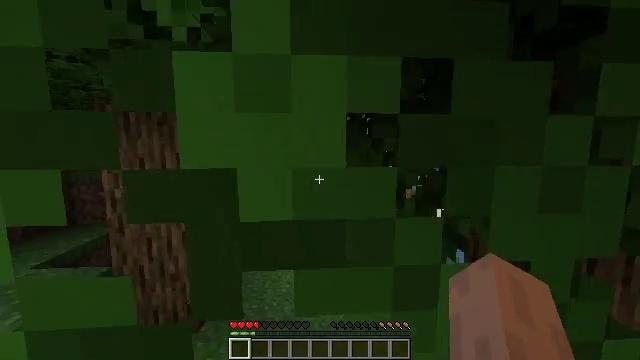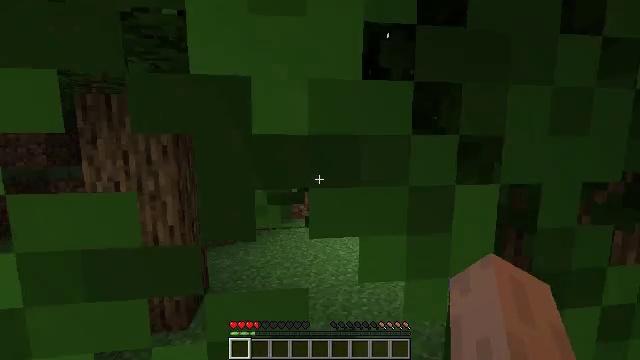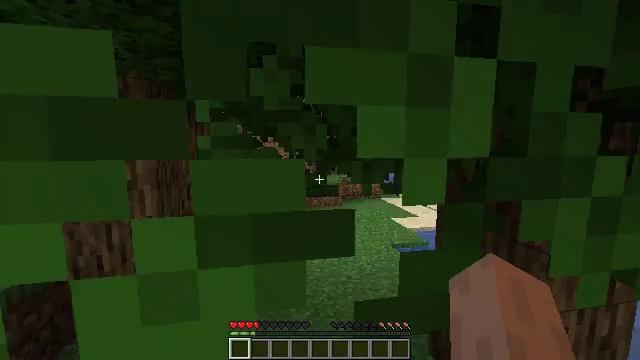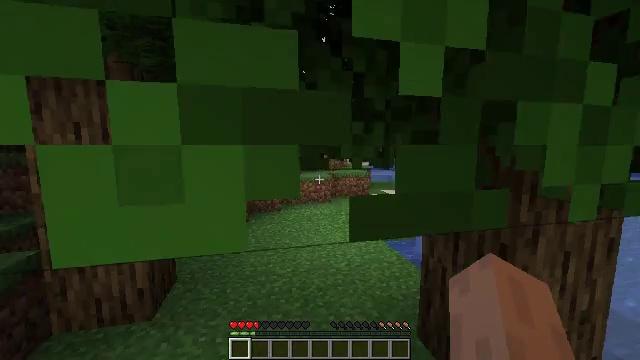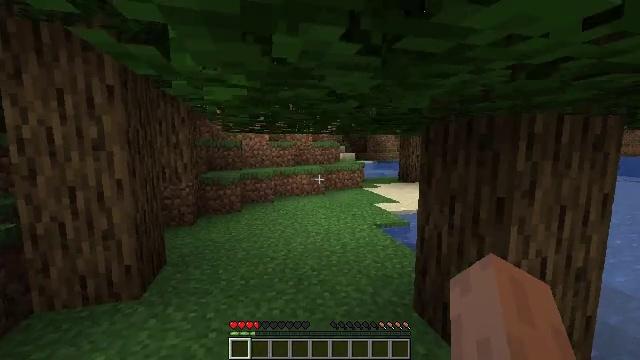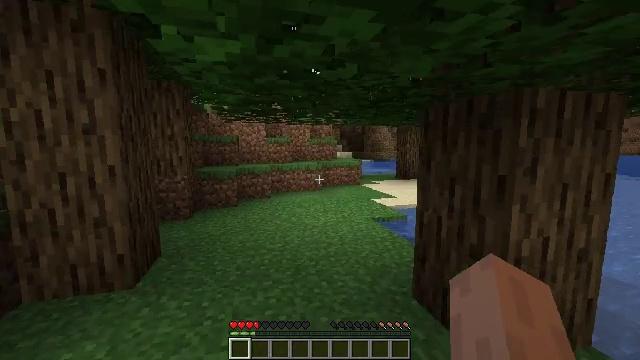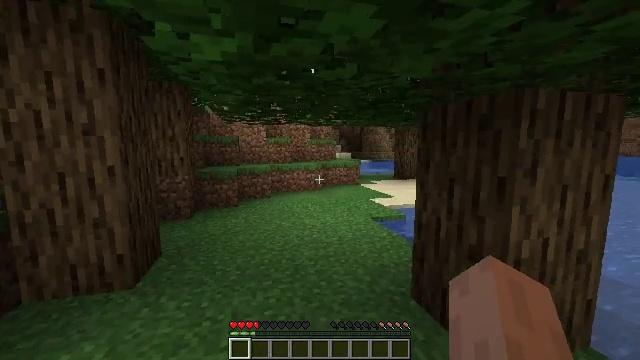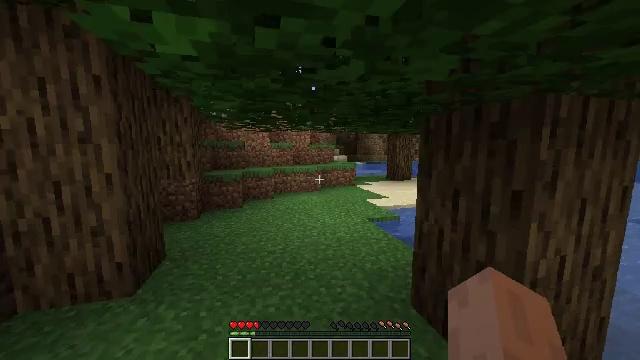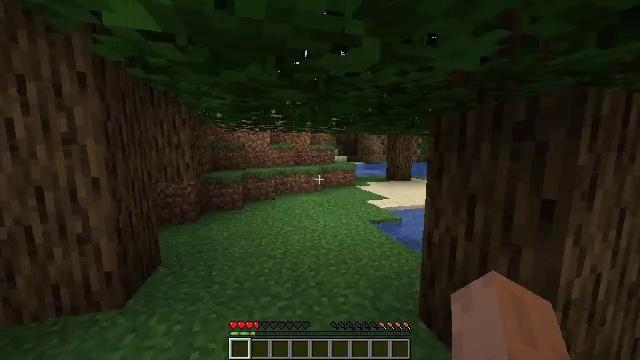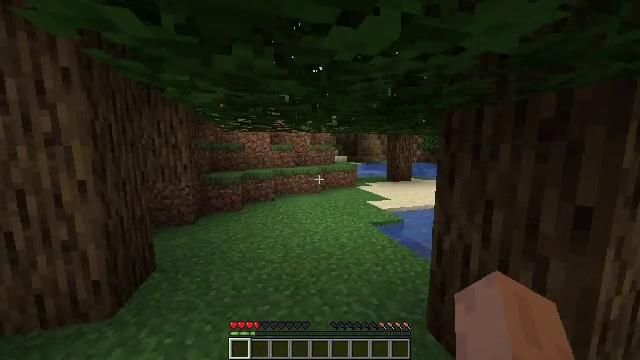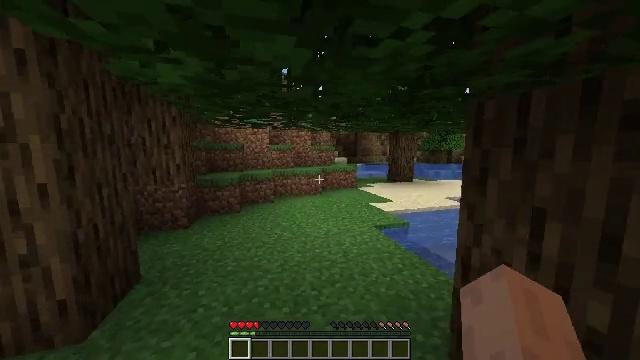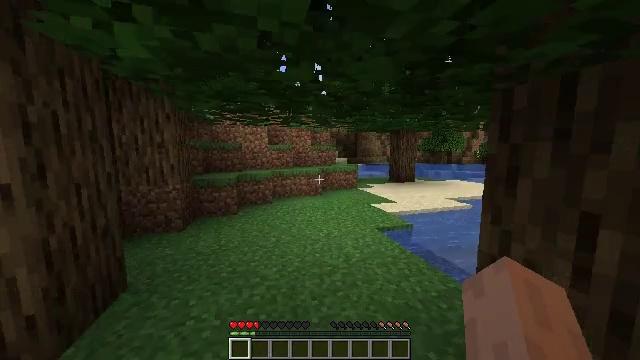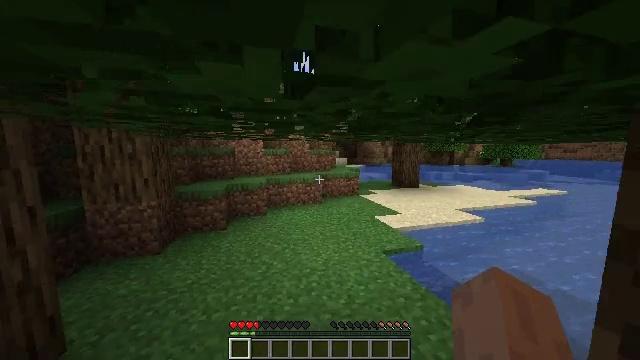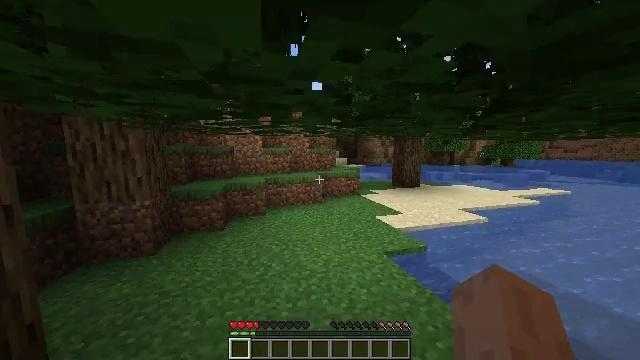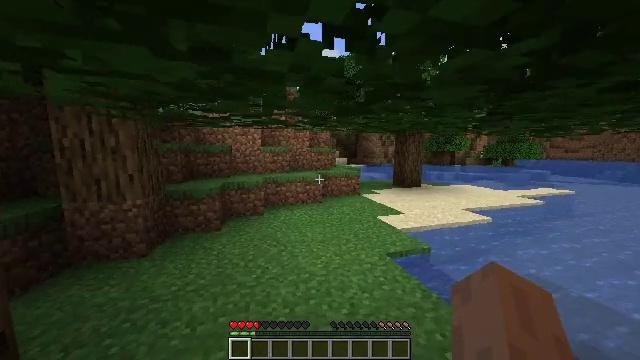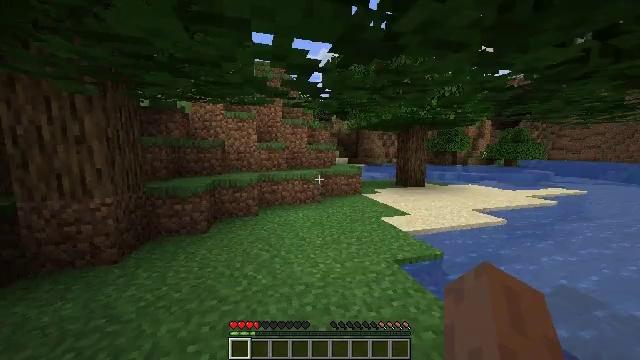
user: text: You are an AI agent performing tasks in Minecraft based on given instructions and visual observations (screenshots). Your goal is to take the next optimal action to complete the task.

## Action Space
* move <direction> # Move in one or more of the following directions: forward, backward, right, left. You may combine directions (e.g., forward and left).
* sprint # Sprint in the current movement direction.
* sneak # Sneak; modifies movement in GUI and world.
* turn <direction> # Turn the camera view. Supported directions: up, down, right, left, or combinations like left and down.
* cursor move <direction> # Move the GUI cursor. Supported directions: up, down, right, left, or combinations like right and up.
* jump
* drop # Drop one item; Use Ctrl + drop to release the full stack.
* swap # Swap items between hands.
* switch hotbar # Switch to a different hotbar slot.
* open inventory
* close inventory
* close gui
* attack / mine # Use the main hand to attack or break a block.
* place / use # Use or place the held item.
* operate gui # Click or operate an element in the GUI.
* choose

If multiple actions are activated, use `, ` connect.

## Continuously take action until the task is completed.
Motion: motion action
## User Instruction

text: Break the birch leaves block.
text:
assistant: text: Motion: move forward, sprint, turn right, jump
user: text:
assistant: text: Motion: move forward, sprint, turn right
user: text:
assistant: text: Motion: move forward, sprint, turn right
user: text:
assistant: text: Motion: move forward, sprint, turn right
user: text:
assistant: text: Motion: move forward, sprint
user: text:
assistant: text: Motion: move forward, sprint
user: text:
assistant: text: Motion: move forward, sprint
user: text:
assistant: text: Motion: move forward, sprint
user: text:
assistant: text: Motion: move forward, sprint
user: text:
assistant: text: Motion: move forward, sprint
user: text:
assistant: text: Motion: move forward, sprint
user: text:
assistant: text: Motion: move forward, sprint, jump
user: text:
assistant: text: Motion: move forward, sprint, jump
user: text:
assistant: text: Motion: move forward, sprint, jump
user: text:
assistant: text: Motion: move forward, sprint, jump
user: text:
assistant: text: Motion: move forward, sprint, turn right
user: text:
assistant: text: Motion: move forward, sprint, turn right and down
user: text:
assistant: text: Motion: move forward, sprint, turn right
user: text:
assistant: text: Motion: move forward, sprint, jump
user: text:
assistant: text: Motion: move forward, sprint, jump
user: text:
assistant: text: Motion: move forward, sprint, jump
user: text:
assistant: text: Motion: move forward, sprint
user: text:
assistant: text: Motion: move forward, sprint
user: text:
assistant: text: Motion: move forward, sprint
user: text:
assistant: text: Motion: move forward, sprint
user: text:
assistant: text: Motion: move forward, sprint
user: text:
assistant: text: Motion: move forward, sprint
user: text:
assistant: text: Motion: move forward and move right, sprint
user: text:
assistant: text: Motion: move forward and move right, sprint, turn left
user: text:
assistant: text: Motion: move forward and move right, sprint, turn left and up